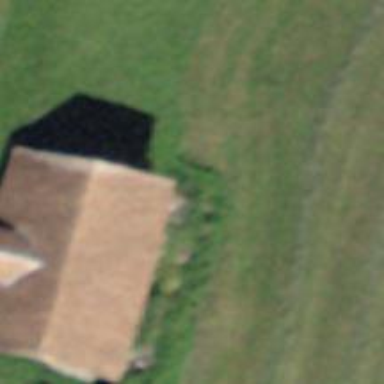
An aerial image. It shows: Barn.